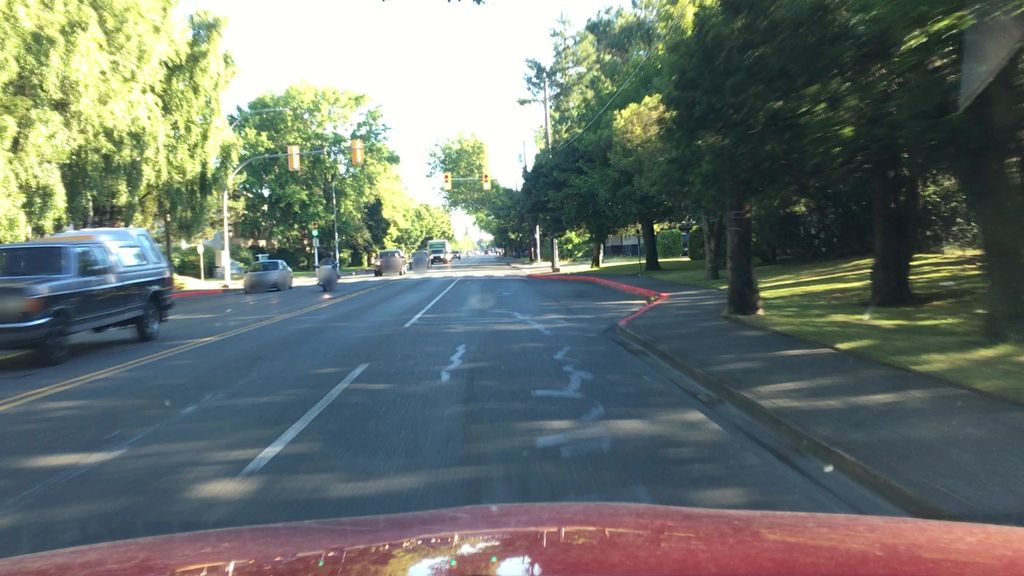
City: victoria